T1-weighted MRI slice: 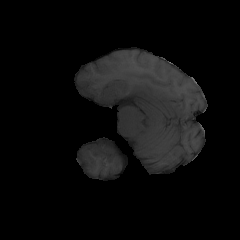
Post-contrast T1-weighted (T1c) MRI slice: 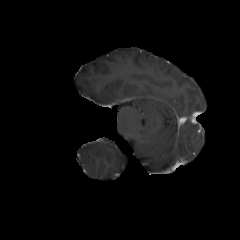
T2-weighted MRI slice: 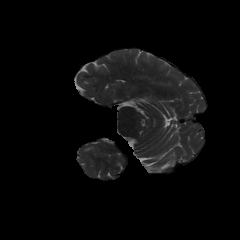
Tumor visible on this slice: no